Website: bh-photo
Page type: customer-info-address
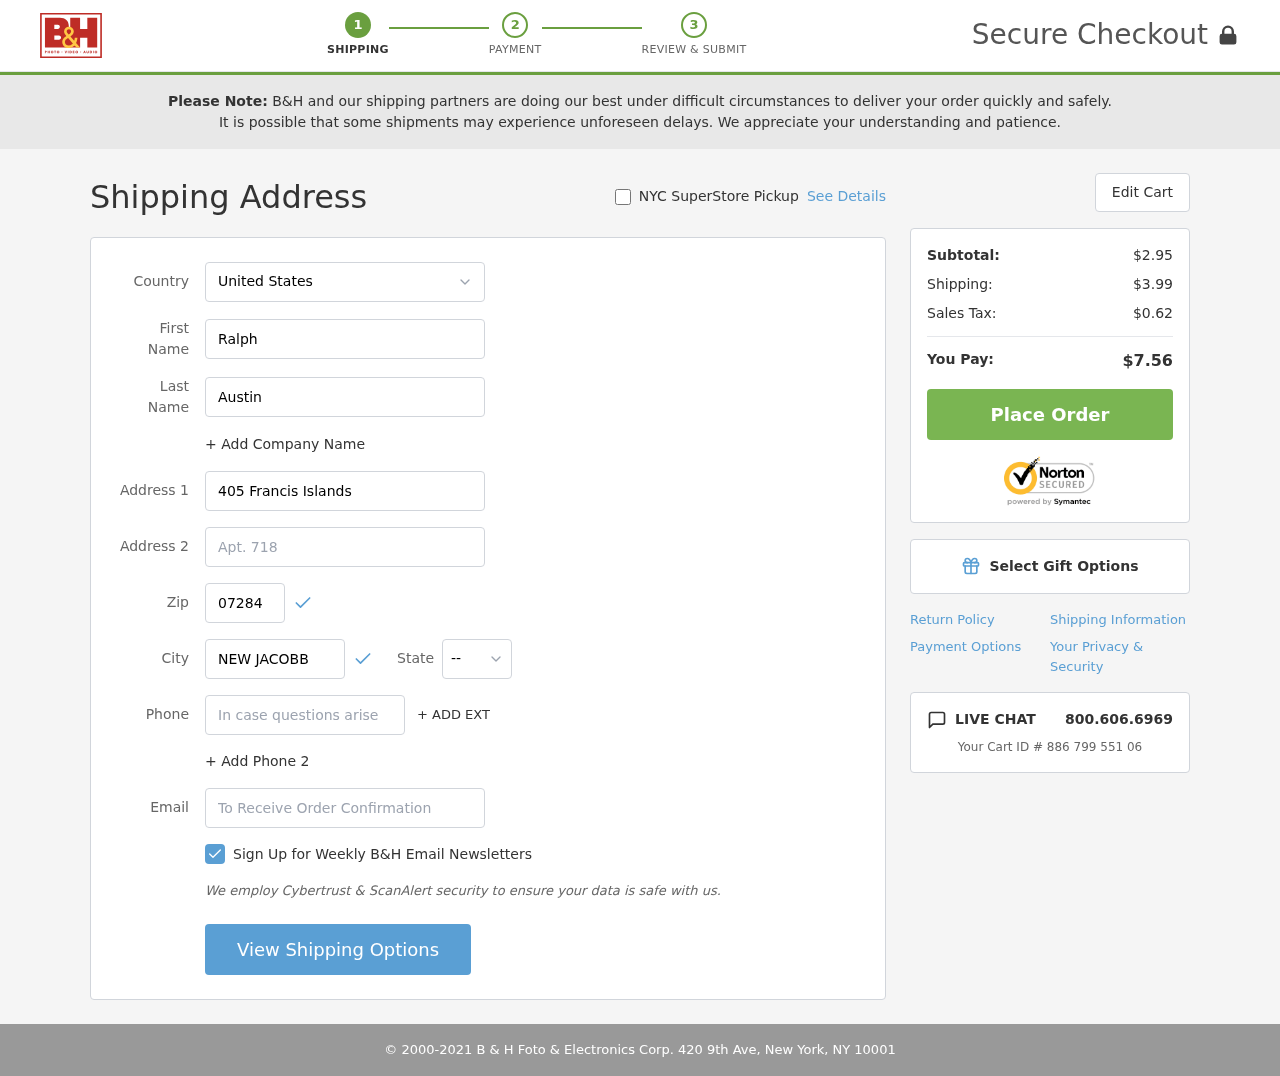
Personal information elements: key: PII_CITY
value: New Jacobburgh
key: PII_COUNTRY
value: United States
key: PII_EMAIL
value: raustin@hotmail.com
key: PII_FIRSTNAME
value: Ralph
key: PII_LASTNAME
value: Austin
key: PII_PHONE
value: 7588809802
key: PII_POSTCODE
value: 07284
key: PII_STATE_ABBR
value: CO
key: PII_STREET
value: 405 Francis Islands
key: PII_STREET2
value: Apt. 718
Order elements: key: ORDER_SUBTOTAL
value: $2.95
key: ORDER_SHIPPING_COST
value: $3.99
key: ORDER_TAX
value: $0.62
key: ORDER_TOTAL
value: $7.56
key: ORDER_ID
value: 886 799 551 06